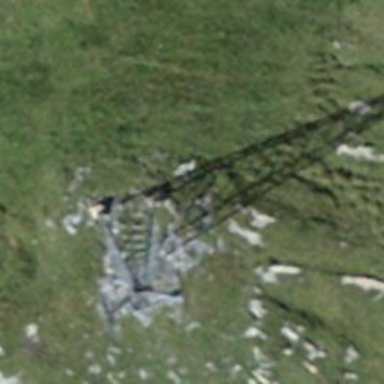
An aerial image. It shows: Pylon for aerialway.